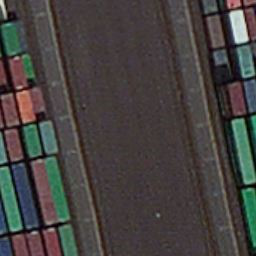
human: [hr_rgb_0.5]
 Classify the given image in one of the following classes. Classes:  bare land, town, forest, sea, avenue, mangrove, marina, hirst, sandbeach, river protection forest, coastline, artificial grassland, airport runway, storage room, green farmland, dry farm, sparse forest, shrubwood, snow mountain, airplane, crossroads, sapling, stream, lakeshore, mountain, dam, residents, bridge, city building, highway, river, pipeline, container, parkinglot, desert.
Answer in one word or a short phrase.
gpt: container